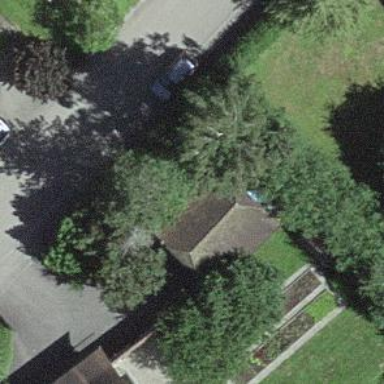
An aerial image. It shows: Garage.